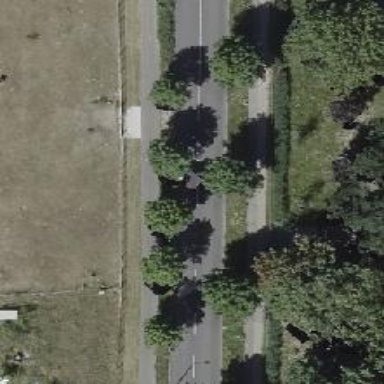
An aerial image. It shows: Tertiary road with asphalt surface. There are sidewalks on both sides. The left sidewalk has smooth and good asphalt surface.